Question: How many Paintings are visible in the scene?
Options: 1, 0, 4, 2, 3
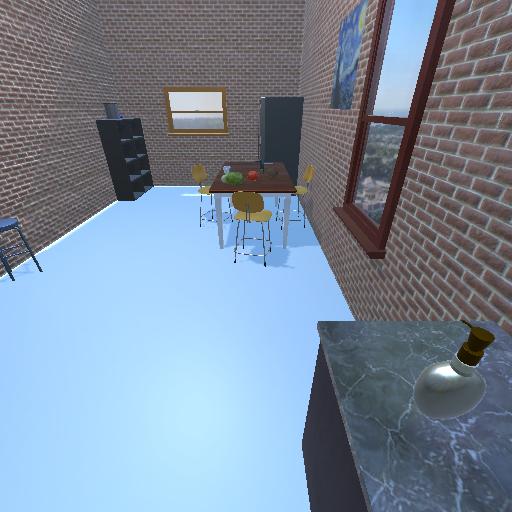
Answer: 1